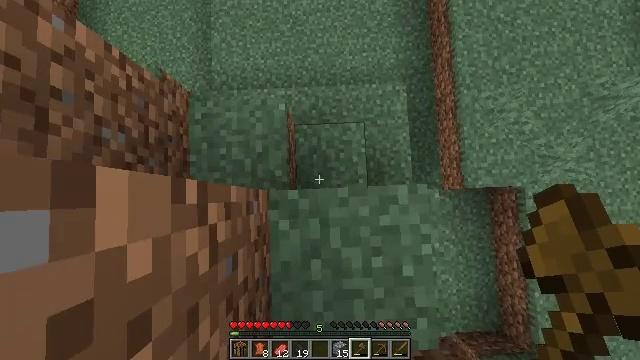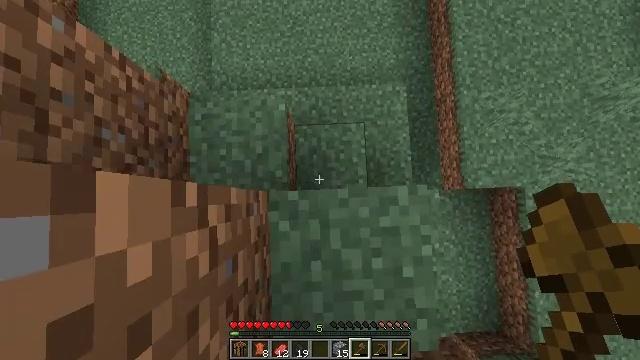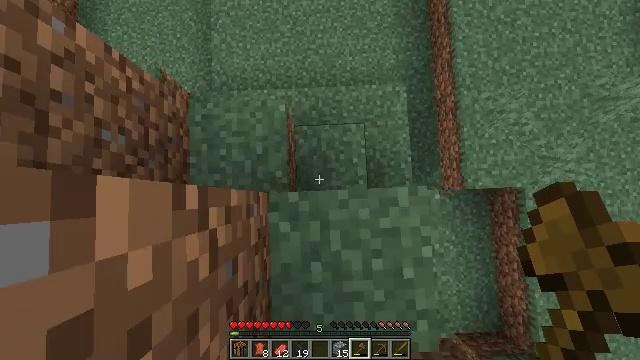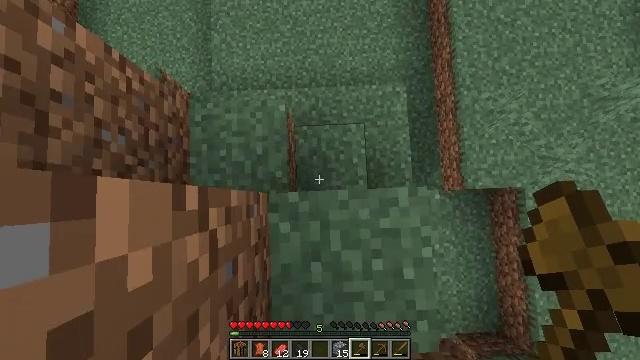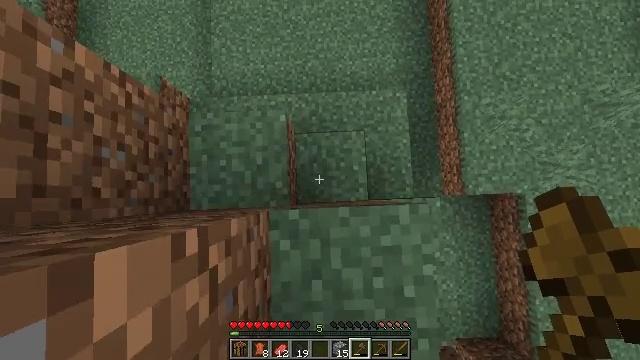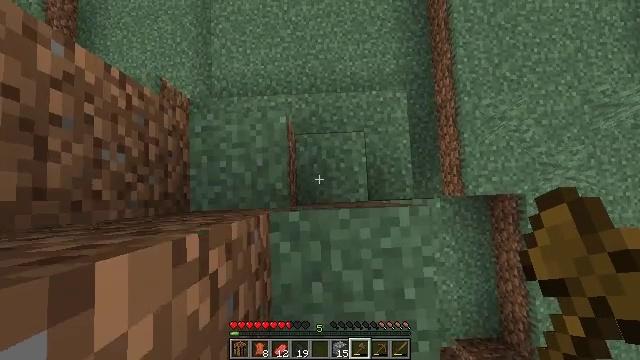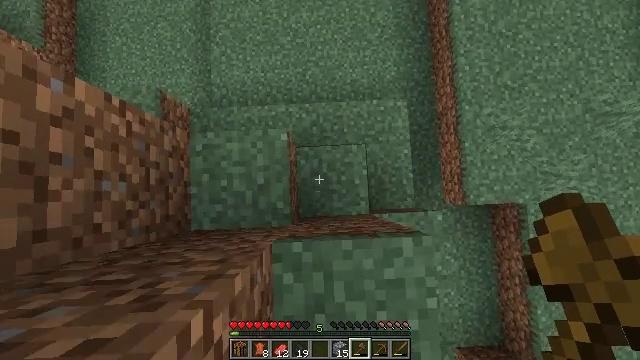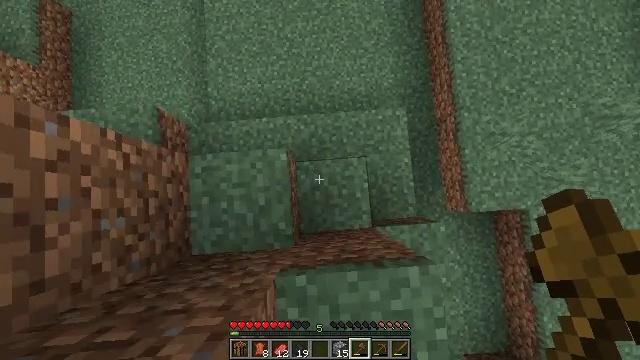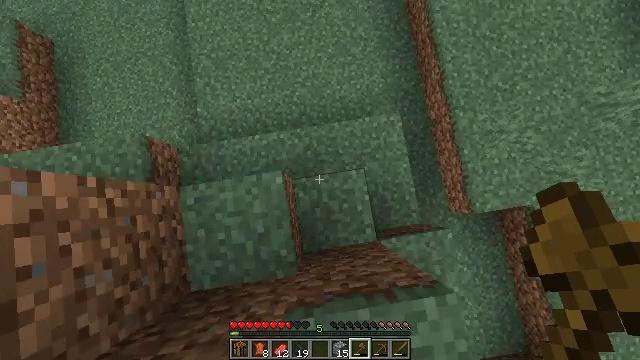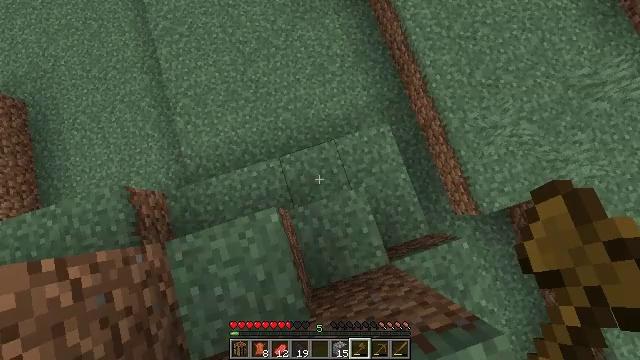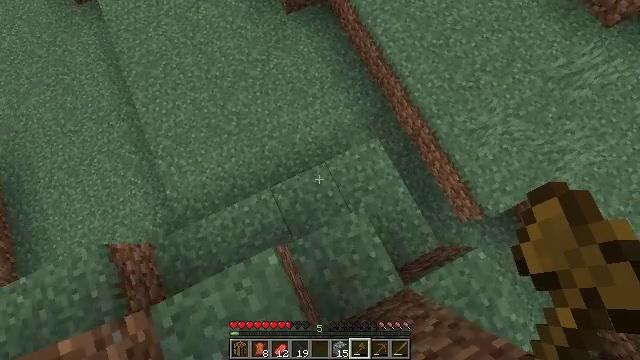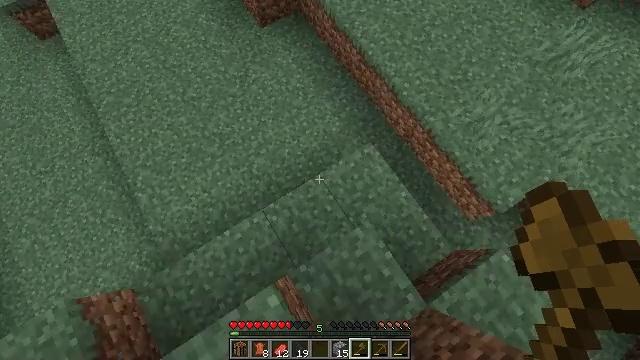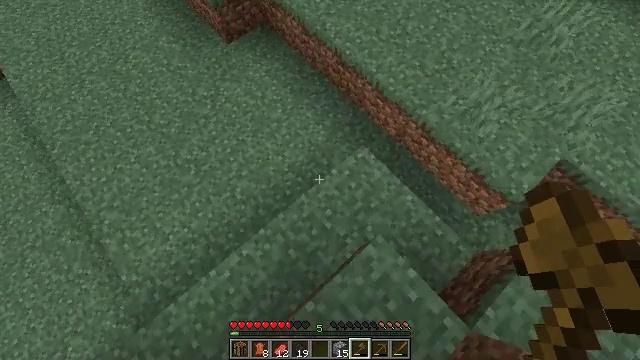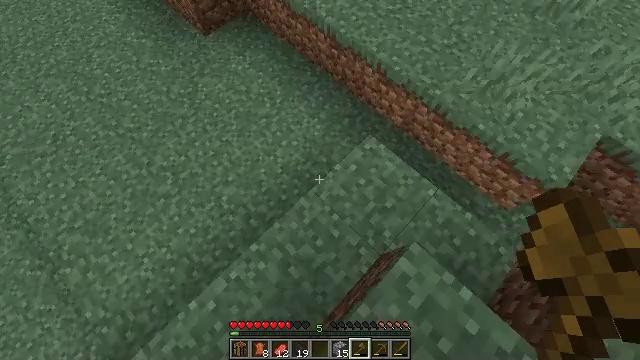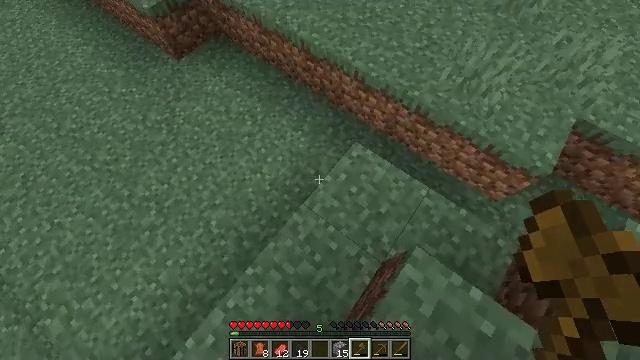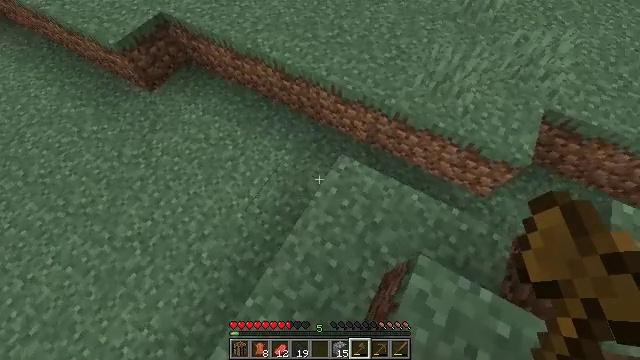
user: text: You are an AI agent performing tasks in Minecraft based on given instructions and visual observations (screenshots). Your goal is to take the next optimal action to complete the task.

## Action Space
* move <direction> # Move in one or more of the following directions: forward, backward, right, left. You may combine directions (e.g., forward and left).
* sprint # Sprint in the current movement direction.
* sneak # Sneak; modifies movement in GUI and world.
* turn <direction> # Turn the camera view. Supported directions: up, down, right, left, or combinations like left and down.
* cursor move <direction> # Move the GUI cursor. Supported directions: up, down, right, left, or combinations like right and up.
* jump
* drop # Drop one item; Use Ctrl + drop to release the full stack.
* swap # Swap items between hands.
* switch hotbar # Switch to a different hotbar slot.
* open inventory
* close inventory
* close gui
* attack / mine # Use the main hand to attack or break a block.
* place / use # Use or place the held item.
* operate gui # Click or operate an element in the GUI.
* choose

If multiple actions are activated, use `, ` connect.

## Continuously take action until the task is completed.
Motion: motion action
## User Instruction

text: Collect dark oak log for building.
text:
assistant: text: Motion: no_op
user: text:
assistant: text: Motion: no_op
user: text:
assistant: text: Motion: no_op
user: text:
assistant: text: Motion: move forward
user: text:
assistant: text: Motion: move forward
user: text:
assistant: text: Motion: move forward
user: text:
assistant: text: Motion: move forward, turn right
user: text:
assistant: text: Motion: move forward, turn right
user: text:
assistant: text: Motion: move forward, turn right and up
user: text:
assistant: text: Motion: turn right and up
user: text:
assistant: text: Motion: turn right and up
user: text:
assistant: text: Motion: turn right and up
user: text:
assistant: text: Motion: turn right and up
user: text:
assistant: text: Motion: turn right and up
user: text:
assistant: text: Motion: turn right and up
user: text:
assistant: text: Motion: turn right and up
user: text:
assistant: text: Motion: turn right and up
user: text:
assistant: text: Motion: turn right and up
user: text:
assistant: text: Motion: move forward, turn right and up
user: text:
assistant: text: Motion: move forward, turn right and up
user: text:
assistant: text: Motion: move forward, turn right and up
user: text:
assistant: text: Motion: move forward, turn up
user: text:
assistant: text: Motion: move forward, turn up
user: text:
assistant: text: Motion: move forward
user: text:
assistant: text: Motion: move forward
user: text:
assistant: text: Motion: move forward
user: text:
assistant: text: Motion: move forward, jump
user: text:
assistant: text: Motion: move forward, jump
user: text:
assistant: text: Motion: move forward, turn right and up, jump
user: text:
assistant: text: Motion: move forward, jump